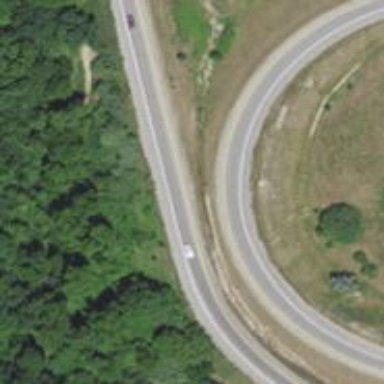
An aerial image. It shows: Asphalt motorway link.